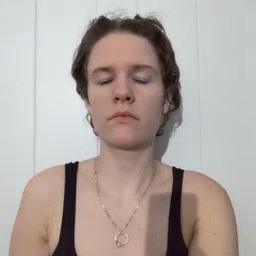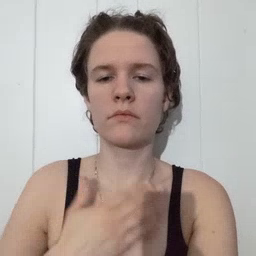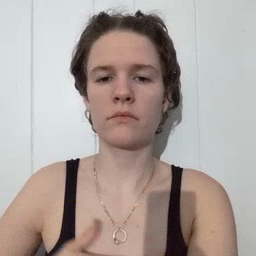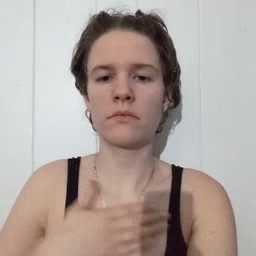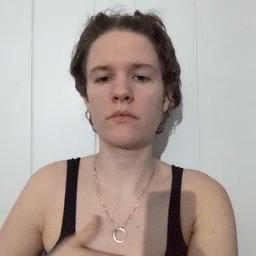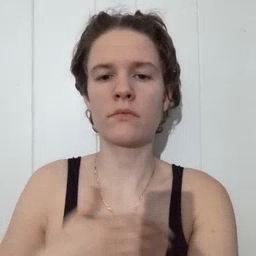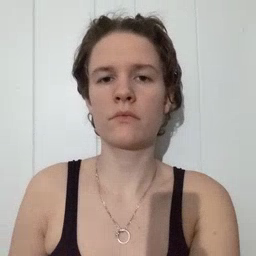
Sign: please